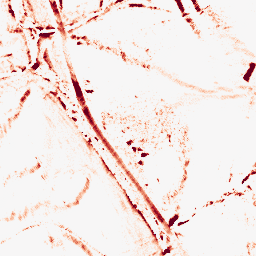
Category: morphological
Decomposition family: morphological_diamond
Decomposition parameters: operation: opening
radius: 5
Upsampling method: bspline
Upsampling parameters: scale: 4
Upsampling scale: 4